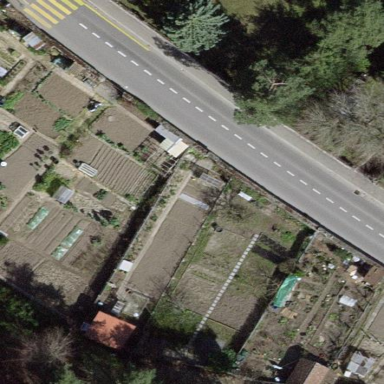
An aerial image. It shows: Area designated for allotments.